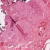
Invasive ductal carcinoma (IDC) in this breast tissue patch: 0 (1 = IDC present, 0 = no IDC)